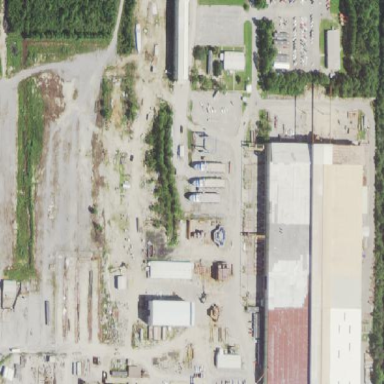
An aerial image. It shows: Industrial area designated as shipyard.